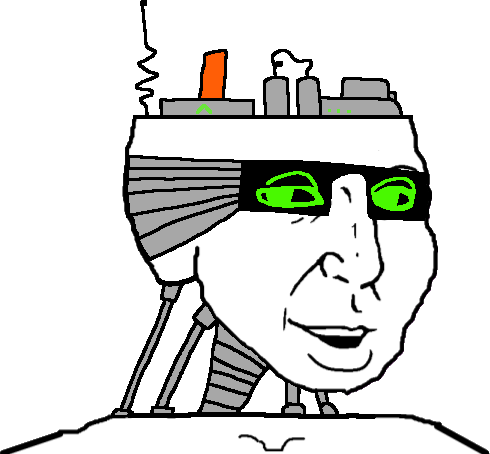
Label: 5_Groomer